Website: home-depot
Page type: newsletter-management
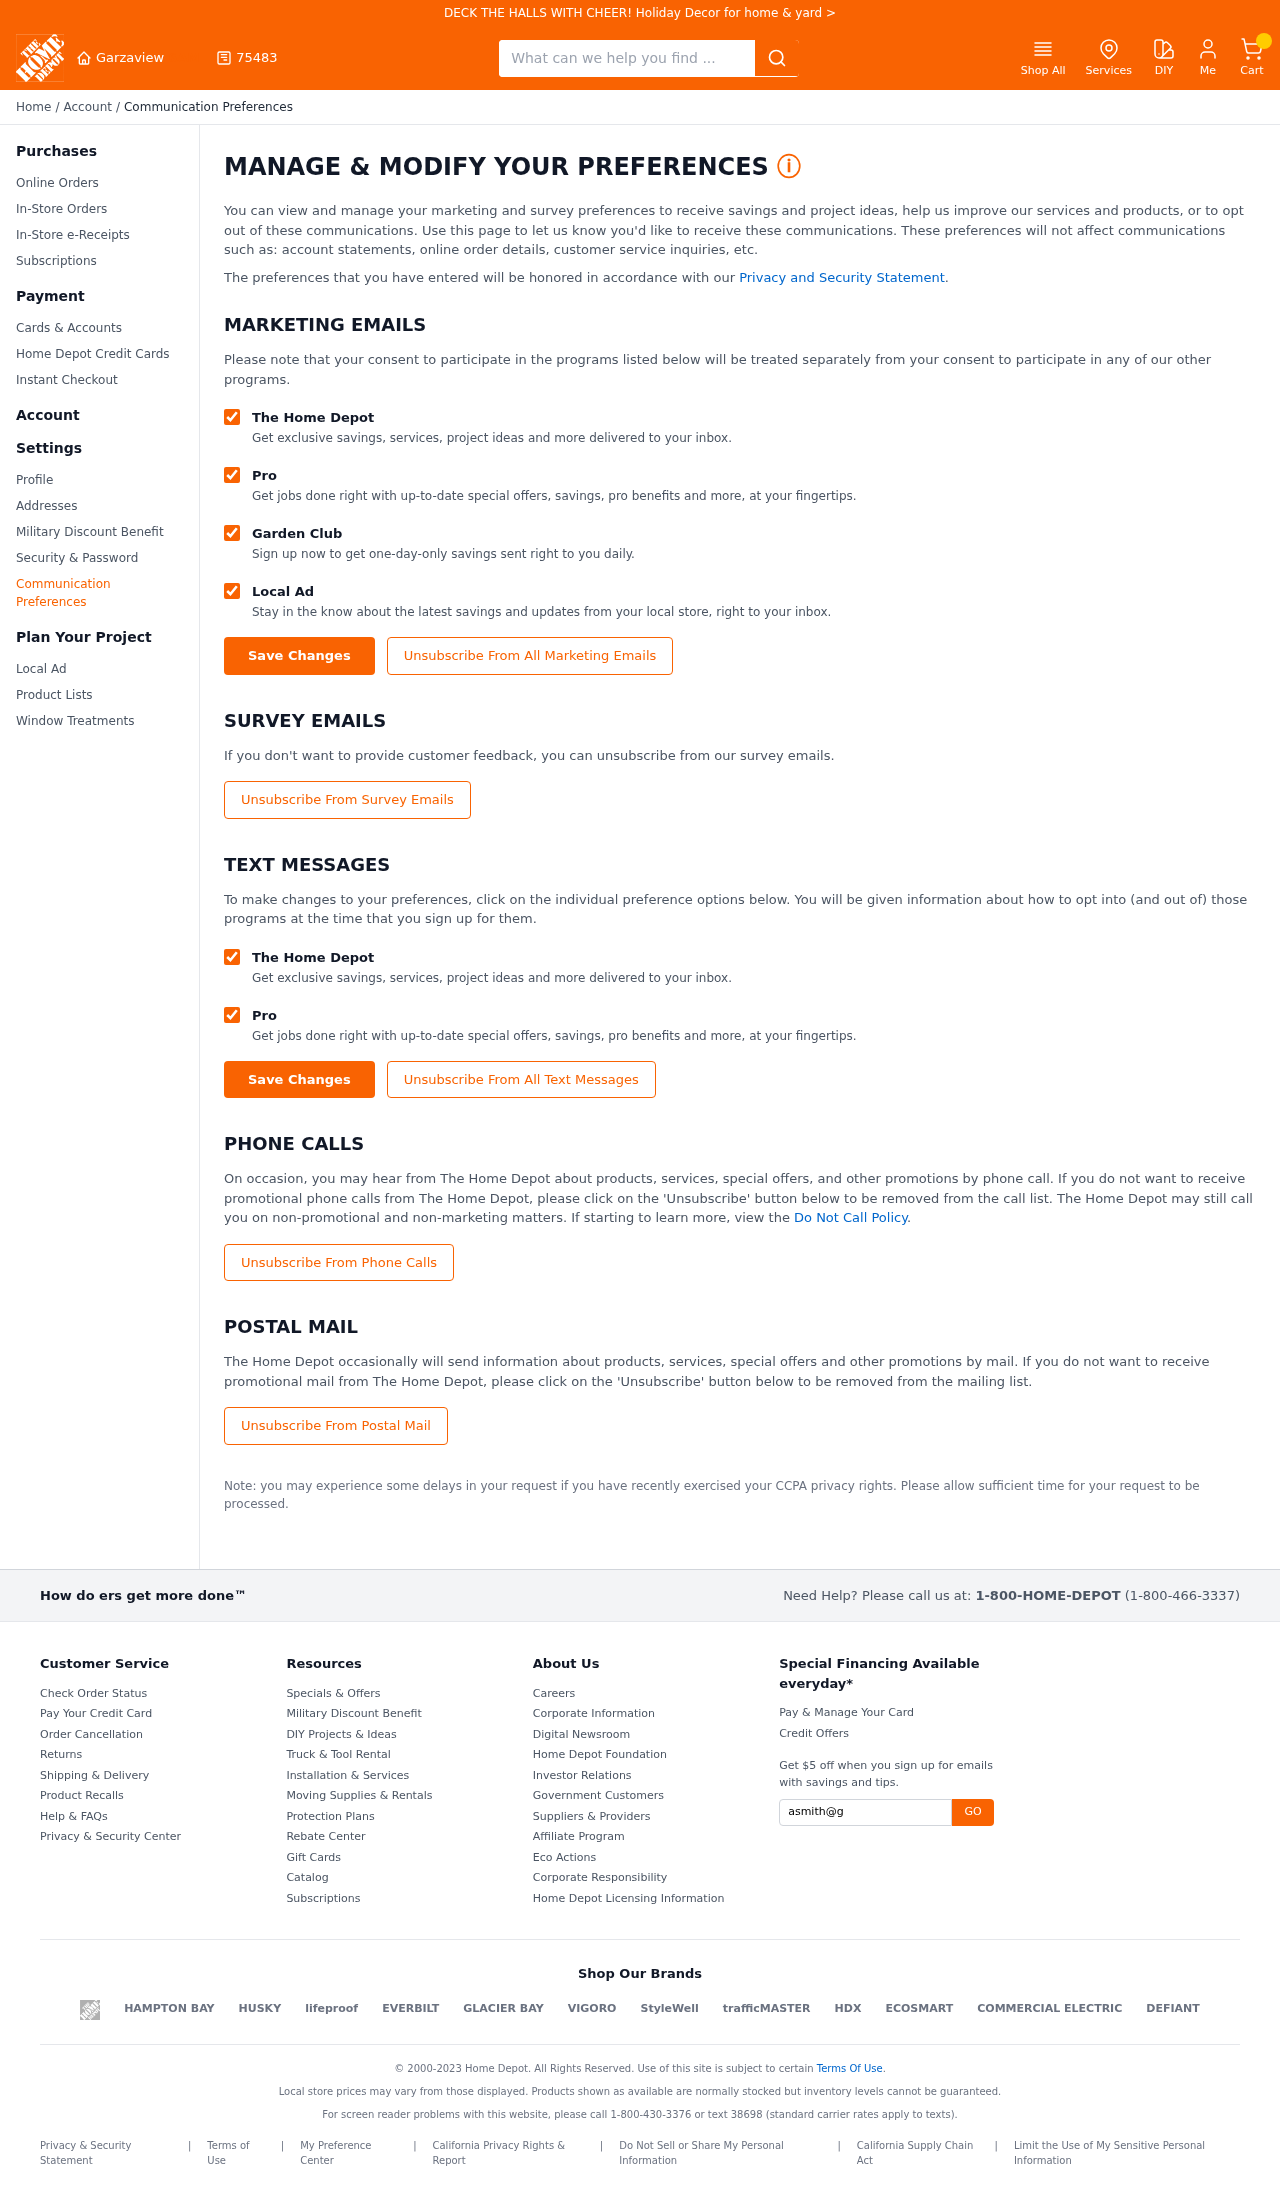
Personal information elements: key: PII_CITY
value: Garzaview
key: PII_POSTCODE
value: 75483
Search elements: key: HEADER_SEARCH
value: What can we help you find ...